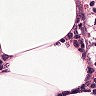
Metastatic tissue present: no